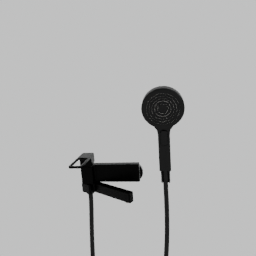
Label: appliances